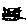
Label: cat